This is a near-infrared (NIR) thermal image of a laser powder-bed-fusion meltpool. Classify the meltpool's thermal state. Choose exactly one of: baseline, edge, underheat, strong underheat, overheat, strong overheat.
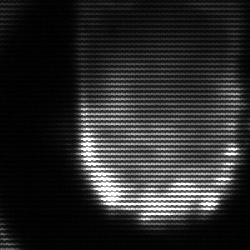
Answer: baseline